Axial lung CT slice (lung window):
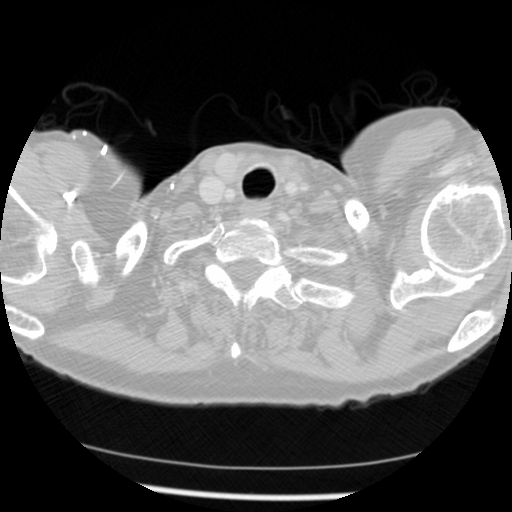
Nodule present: no